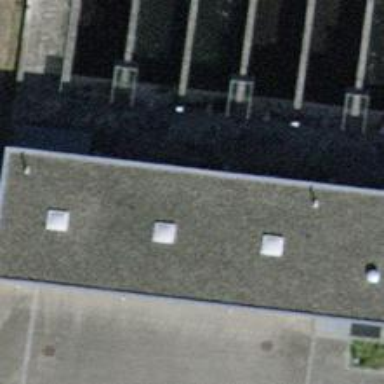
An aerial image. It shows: Industrial building.